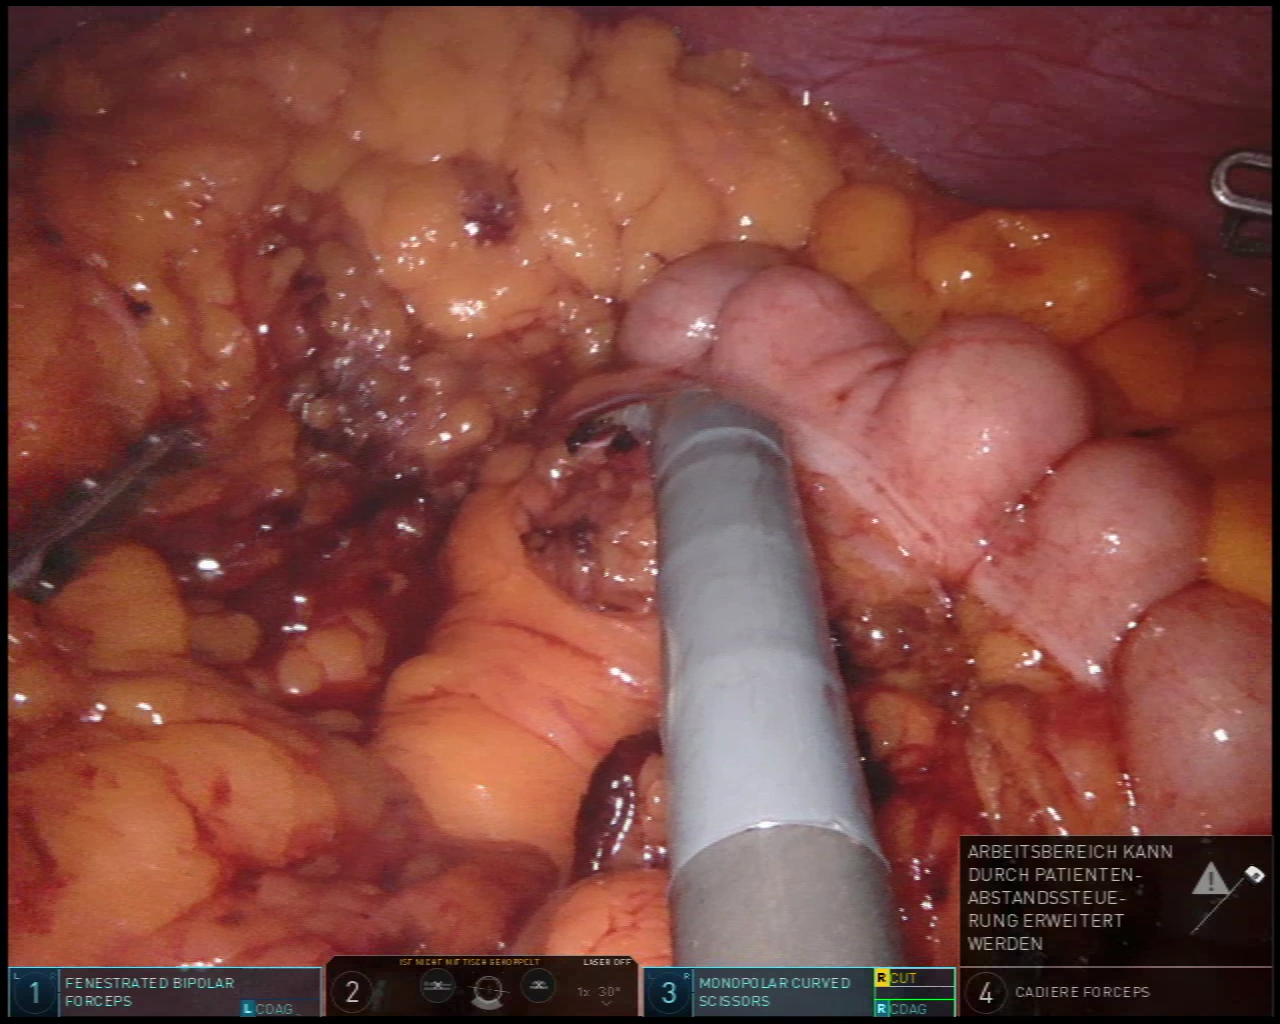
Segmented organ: abdominal_wall
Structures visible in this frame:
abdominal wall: yes
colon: yes
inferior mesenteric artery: no
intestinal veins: no
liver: no
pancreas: no
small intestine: no
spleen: no
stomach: no
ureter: no
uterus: no
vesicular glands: no